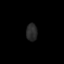
Tissue: lung
Cell type: Endothelial cells
Senescence score: 0.6326
Nuclear area (px): 189
Mean DAPI intensity: 40.138